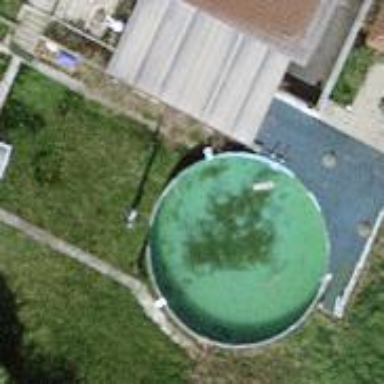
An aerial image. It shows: Swimming pool located in leisure land.